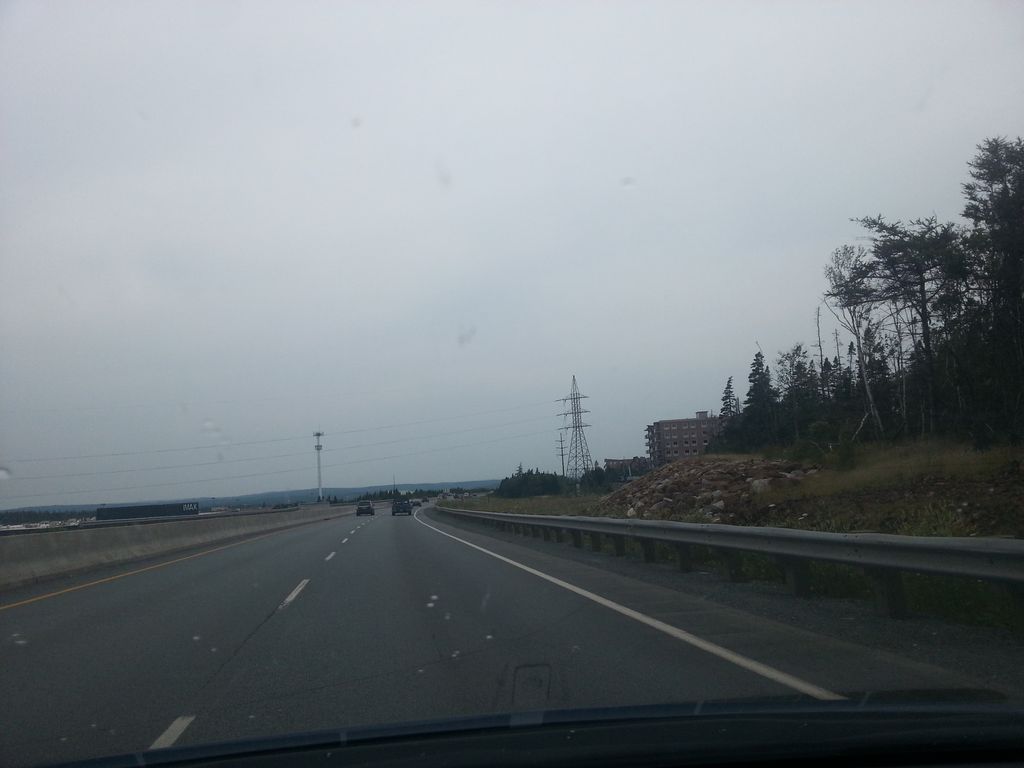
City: halifax